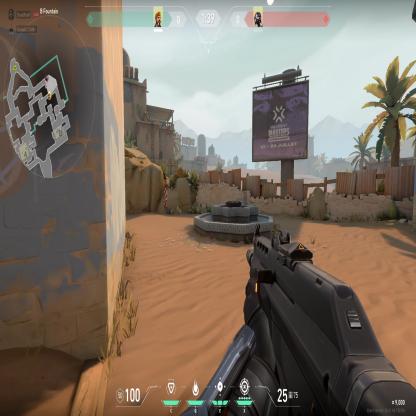
Label: enemy